Question: So I'm trying to code something in SAS however when I erase old code, save the new code, and run it the old code still performs even though it doesn't even show up in the code or log sheet.
I'll post some screen shots so you understand.
You'll notice in the example that the title is included after I erased it from the code and ran it. Also the observations are starting at 3 rather than at 1.

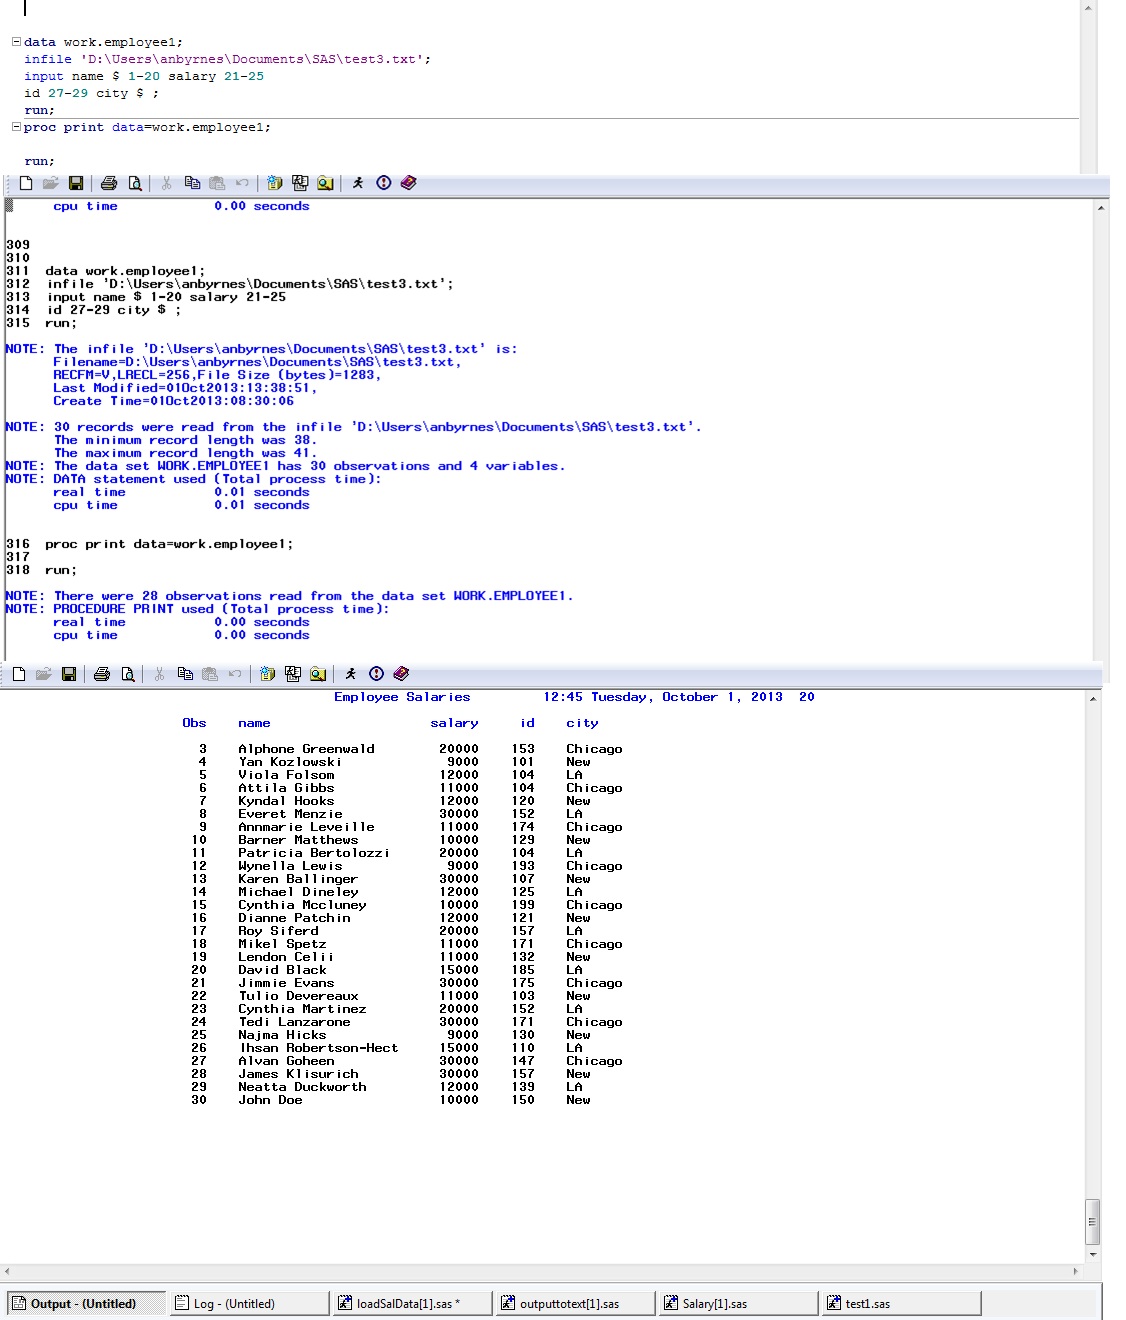
Answer: System options like TITLE and FIRSTOBS you probably used in old code persist in SAS session until changed. Try starting new session to see whether this is your case (I can't judge from what you provided).